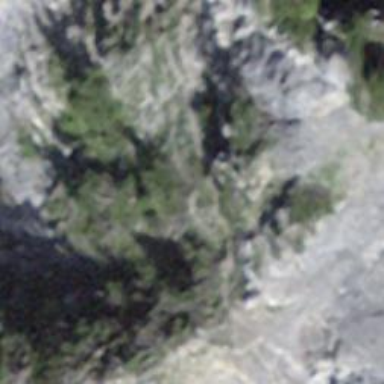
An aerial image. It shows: Natural cliff.